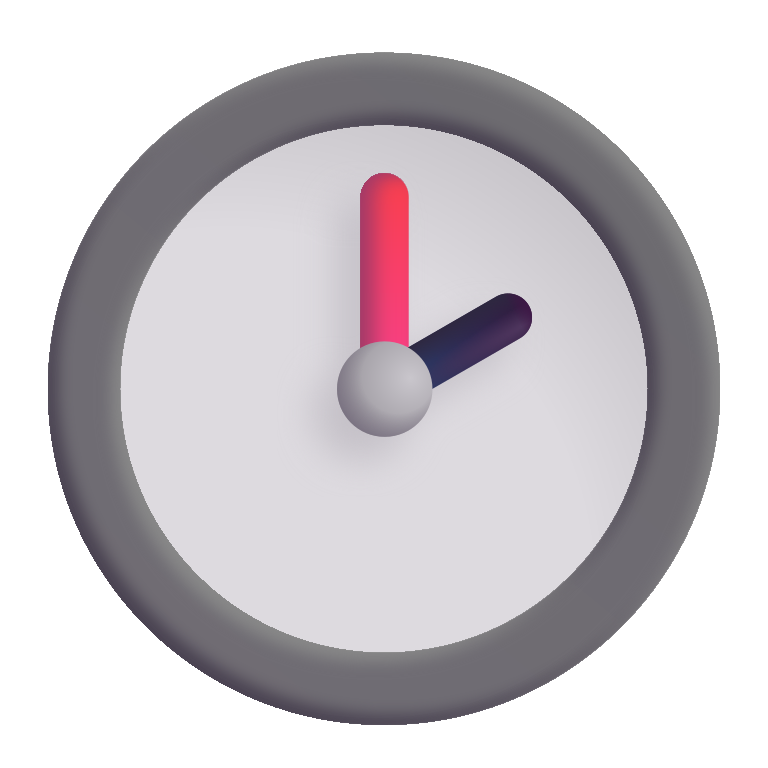
two oclock color